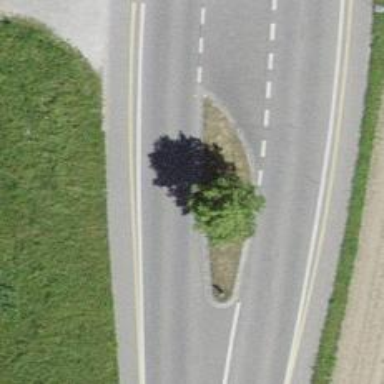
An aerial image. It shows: Traffic calming island.